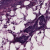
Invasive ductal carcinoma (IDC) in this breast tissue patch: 0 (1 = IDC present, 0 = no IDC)